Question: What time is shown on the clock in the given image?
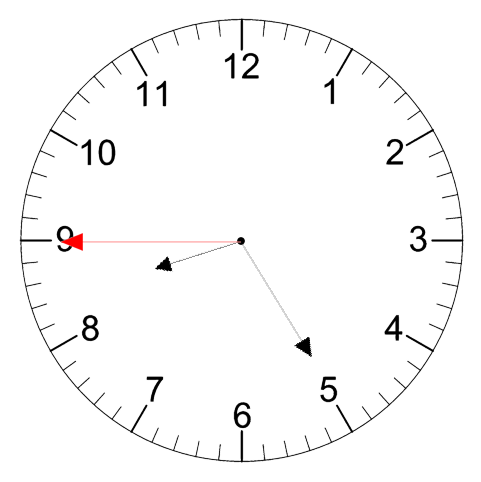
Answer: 08:24:45